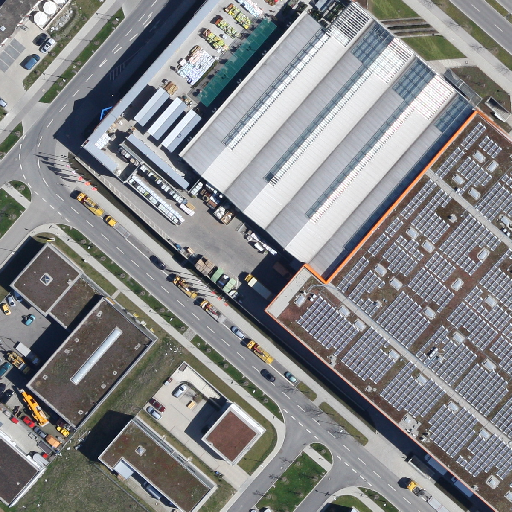
Referring expression: van in the parking area